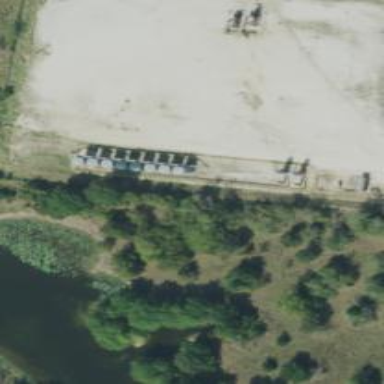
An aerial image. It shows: Storage tank with man-made structure.